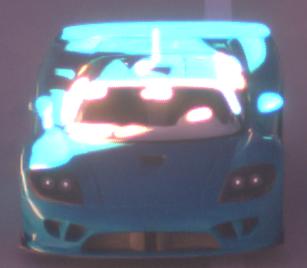
Make: Saleen
Model: S7
Detailed model: -
Model produced from: 2000
Model produced until: 2008
Doors: 2
Color: blue
Road condition: dry road
Daytime: sunrise or sunset
Contrast: low contrast